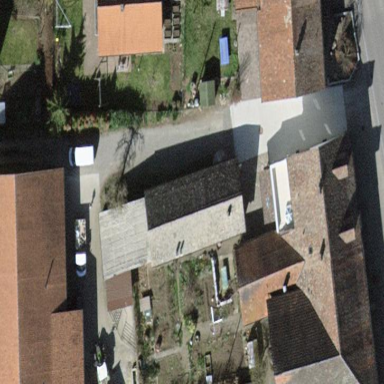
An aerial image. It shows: Shed.